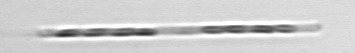
Label: Leptocylindrus